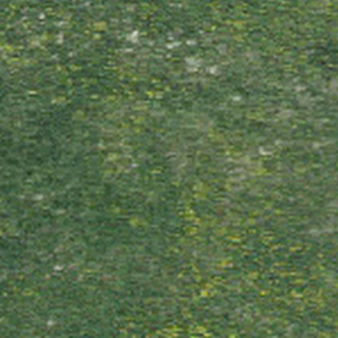
Label: other